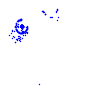
Particle: electron